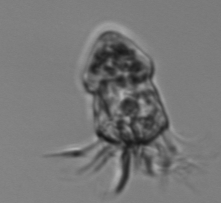
Label: Strombidium_inclinatum